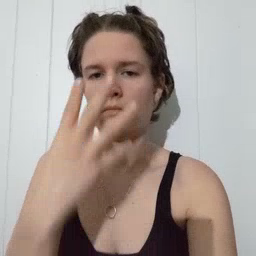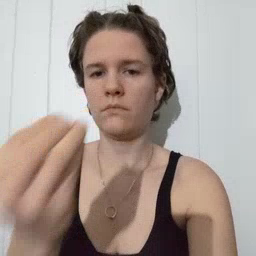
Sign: wolf